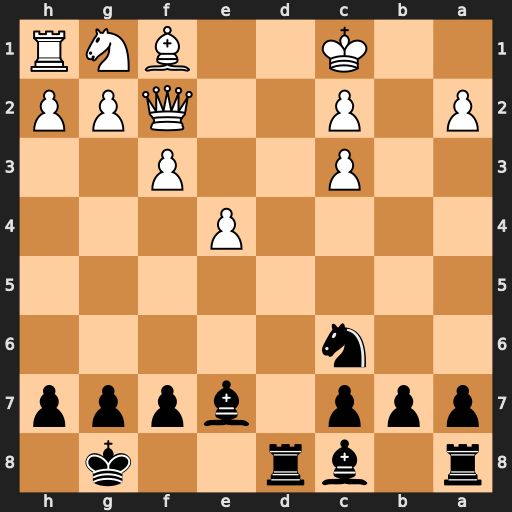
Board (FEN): r1br2k1/ppp1bppp/2n5/8/4P3/2P2P2/P1P2QPP/2K2BNR
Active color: b
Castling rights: -
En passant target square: -
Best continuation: Ba3+ Kb1 Rd1#